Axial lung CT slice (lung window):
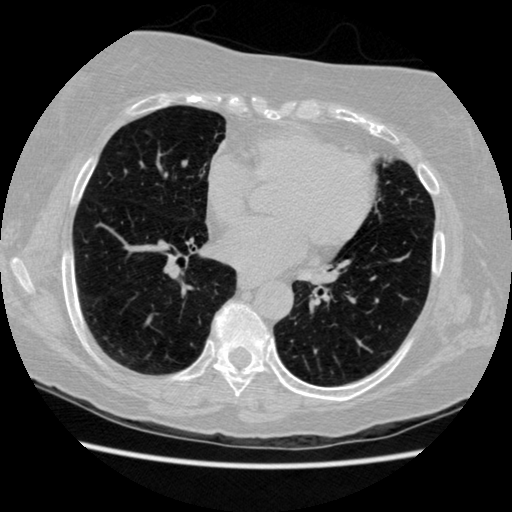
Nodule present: no